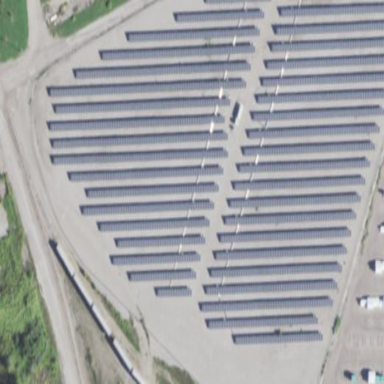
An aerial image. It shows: Solar power plant with photovoltaic technology surrounded by fence.